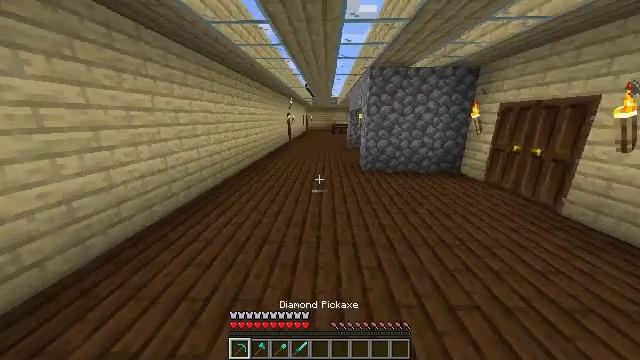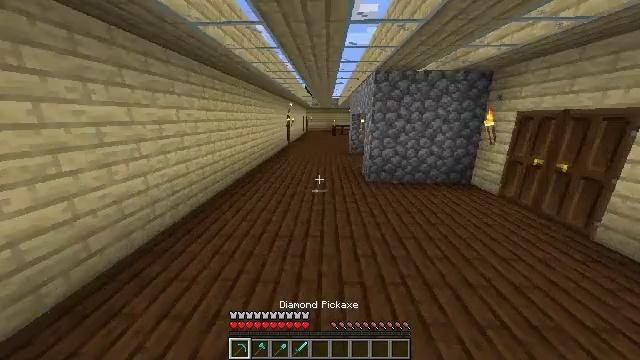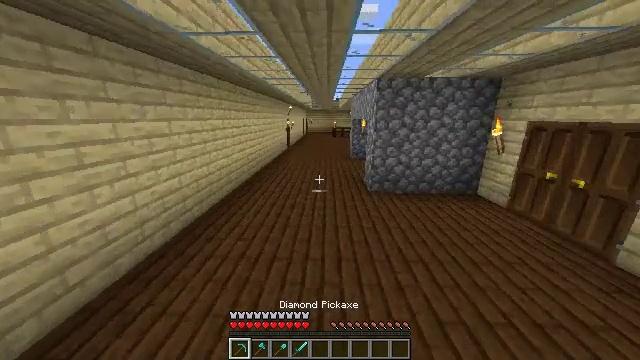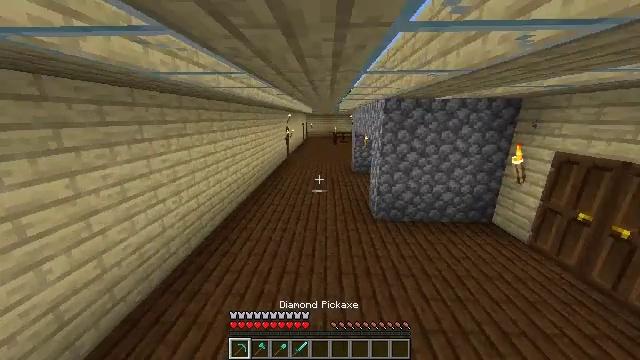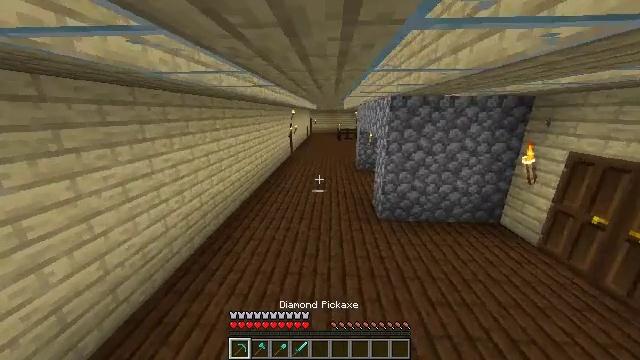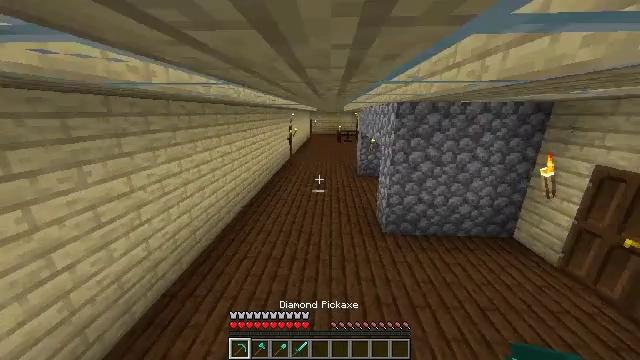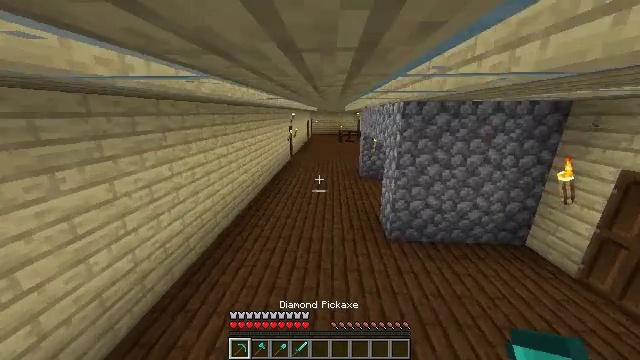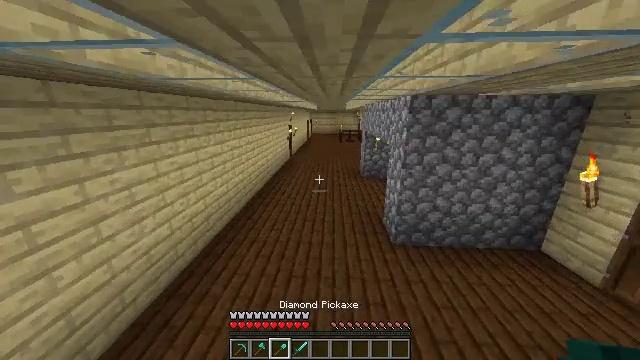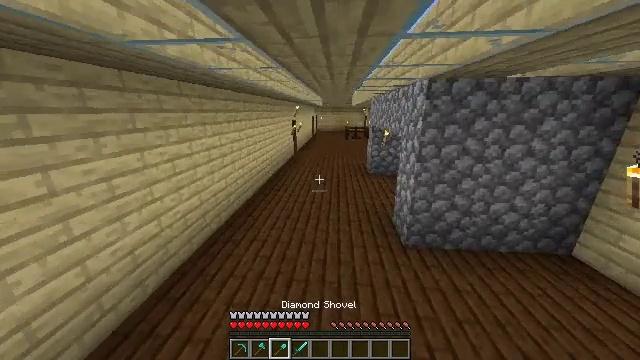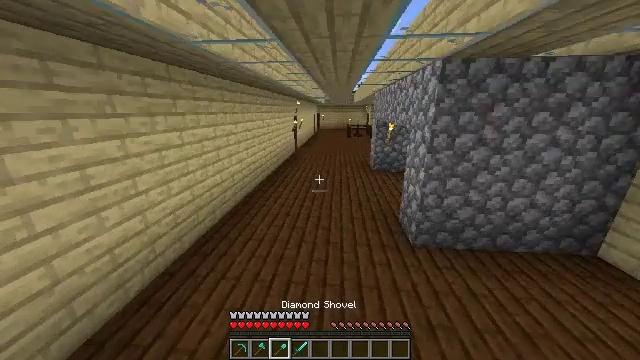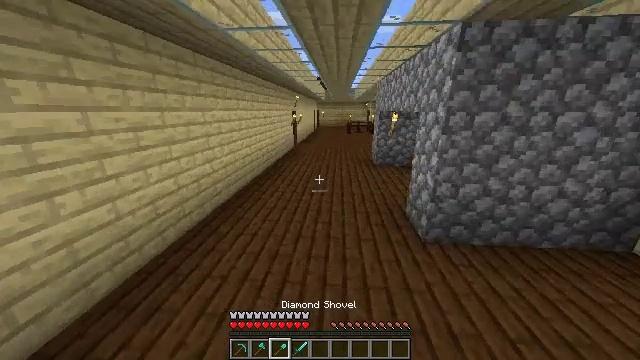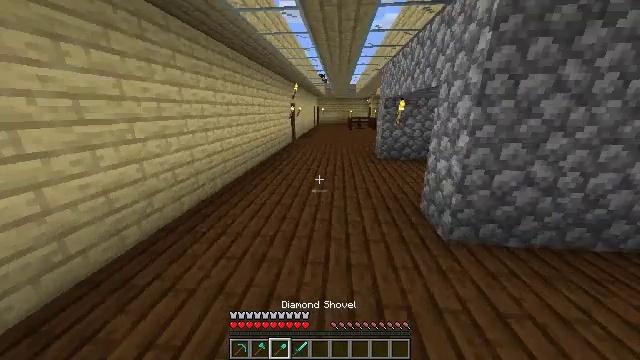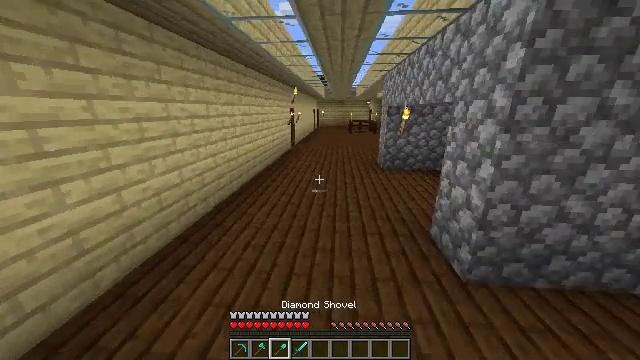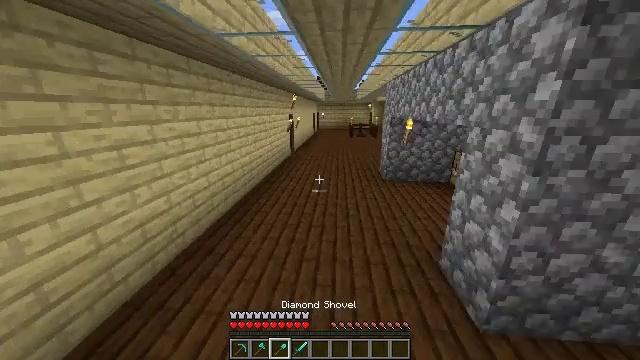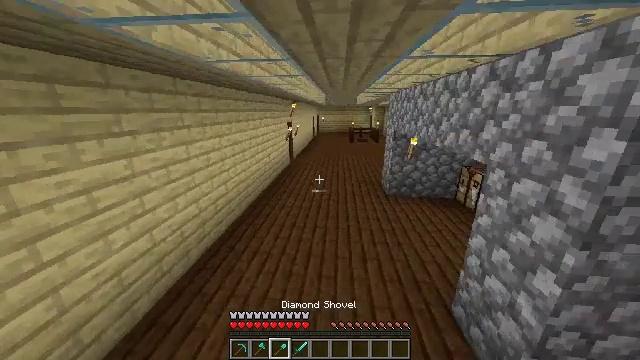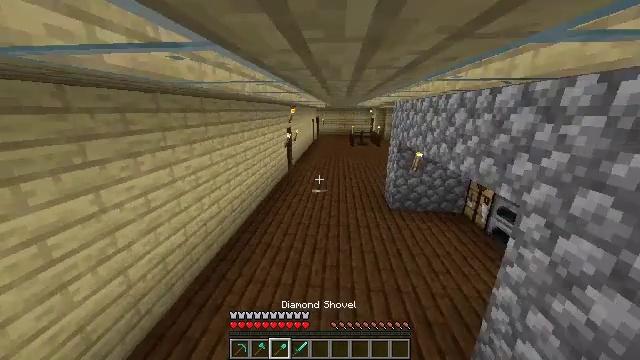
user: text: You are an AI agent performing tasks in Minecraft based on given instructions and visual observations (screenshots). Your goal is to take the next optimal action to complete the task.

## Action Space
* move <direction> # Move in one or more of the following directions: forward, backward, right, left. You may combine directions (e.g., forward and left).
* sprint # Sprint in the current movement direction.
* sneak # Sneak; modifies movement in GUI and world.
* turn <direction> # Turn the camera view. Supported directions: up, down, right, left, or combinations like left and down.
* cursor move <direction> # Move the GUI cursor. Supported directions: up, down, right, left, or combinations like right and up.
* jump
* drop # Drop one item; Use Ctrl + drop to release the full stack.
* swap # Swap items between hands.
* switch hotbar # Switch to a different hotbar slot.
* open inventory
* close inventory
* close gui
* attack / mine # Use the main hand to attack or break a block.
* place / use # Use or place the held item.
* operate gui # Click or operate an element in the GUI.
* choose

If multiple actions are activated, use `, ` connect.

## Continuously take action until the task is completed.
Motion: motion action
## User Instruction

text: Gather the wall torch from the wall.
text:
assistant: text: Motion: move forward, sprint, jump
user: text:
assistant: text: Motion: move forward, sprint, jump
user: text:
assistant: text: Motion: move forward, sprint, jump
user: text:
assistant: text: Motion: move forward, sprint, turn left and down, jump
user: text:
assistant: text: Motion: move forward, sprint, jump
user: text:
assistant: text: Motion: move forward, sprint, jump
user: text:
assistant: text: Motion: move forward, sprint, jump, switch to hotbar 3
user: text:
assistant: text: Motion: move forward, sprint, turn left, jump, switch to hotbar 3
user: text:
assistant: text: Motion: move forward, sprint, jump, switch to hotbar 3
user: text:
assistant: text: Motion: move forward, sprint, jump, switch to hotbar 3
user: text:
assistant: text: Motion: move forward, sprint, jump
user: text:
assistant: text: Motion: move forward, sprint, jump
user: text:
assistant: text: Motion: move forward, sprint, jump
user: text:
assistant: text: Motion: move forward, sprint, jump
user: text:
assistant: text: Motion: move forward, sprint, jump
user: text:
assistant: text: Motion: move forward, sprint, jump, switch to hotbar 2
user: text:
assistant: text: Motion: move forward, sprint, jump, switch to hotbar 2
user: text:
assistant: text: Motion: move forward, sprint, jump, switch to hotbar 2
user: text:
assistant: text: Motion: move forward, sprint, jump, switch to hotbar 2
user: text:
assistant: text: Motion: move forward, sprint, jump
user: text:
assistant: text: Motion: move forward, sprint, jump
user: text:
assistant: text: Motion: move forward, sprint, turn right and up, jump
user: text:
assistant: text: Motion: move forward, sprint, turn right and up, jump
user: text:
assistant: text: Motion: move forward, sprint, turn right, jump
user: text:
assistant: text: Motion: move forward, sprint, jump
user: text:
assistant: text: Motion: move forward, sprint, jump
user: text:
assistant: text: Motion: move forward, sprint, turn left, jump
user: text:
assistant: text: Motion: move forward, sprint
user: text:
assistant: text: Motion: move forward, sprint
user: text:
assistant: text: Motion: move forward and move left